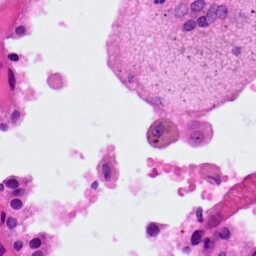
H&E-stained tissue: Lung